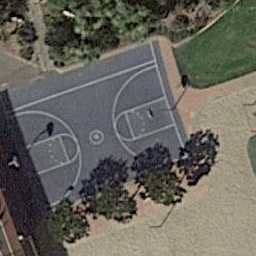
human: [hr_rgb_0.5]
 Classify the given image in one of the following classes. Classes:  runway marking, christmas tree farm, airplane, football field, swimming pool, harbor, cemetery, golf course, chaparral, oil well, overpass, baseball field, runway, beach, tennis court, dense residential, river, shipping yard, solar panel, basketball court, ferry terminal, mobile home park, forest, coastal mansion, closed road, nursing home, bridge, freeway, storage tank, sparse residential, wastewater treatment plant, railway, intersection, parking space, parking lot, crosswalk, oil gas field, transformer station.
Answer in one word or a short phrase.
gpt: basketball court